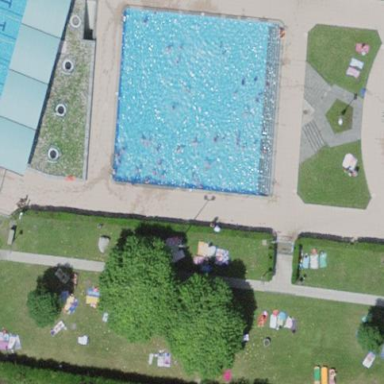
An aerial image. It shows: Swimming pool located in leisure land.